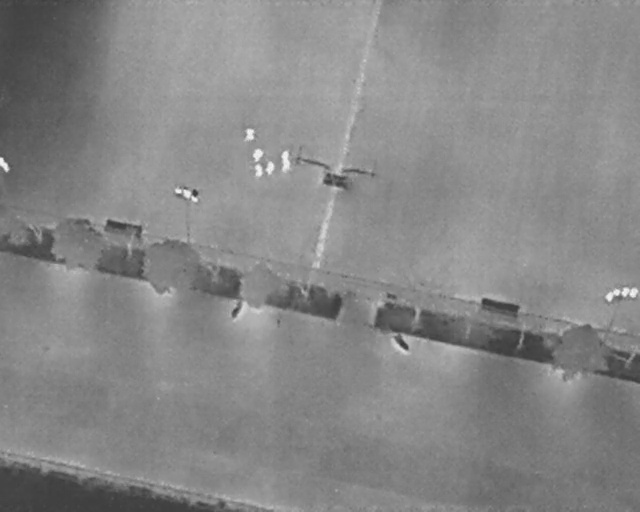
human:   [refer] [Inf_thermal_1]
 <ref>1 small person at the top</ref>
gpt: <box>[[37, 25, 39, 27, 2]]</box>

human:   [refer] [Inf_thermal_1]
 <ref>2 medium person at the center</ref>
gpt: <box>[[39, 29, 41, 31, 2], [40, 32, 43, 33, 2]]</box>

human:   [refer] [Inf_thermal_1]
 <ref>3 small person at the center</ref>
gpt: <box>[[39, 32, 41, 34, 2], [43, 29, 45, 31, 2], [43, 31, 45, 33, 2]]</box>